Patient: sex M, age 36
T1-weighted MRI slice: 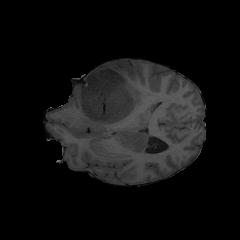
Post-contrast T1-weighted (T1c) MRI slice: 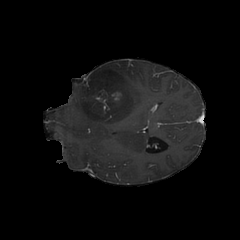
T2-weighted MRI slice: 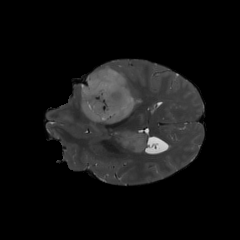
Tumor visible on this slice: yes
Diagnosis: Glioblastoma, IDH-wildtype
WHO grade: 4